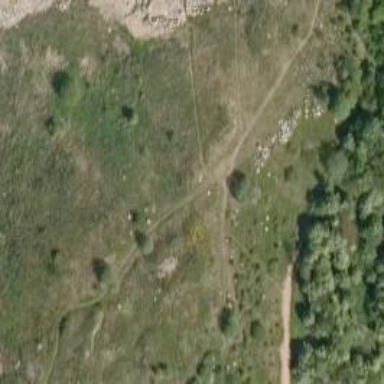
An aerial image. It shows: Path.